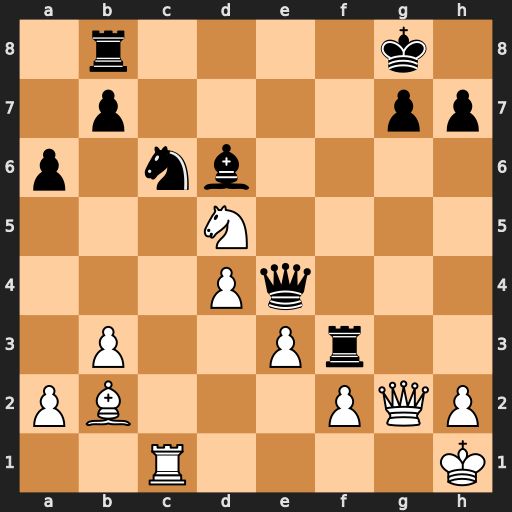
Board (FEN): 1r4k1/1p4pp/p1nb4/3N4/3Pq3/1P2Pr2/PB3PQP/2R4K
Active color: w
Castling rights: -
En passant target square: -
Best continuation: Nf6+ Rxf6 Qxe4